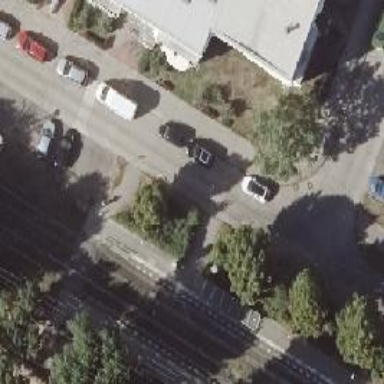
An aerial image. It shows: Footway.